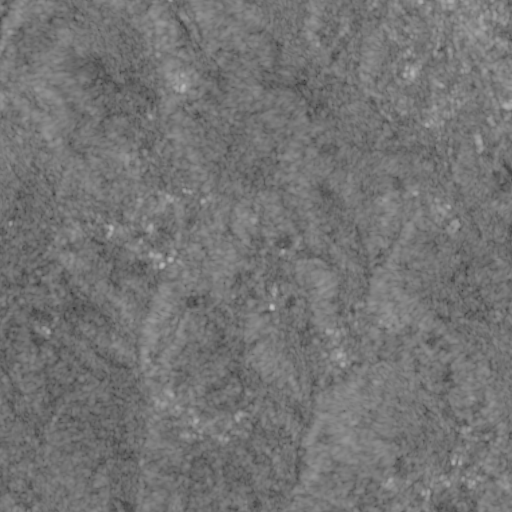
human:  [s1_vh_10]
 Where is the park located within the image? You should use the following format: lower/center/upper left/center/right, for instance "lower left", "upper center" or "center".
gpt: The park is located in the lower center of the image.
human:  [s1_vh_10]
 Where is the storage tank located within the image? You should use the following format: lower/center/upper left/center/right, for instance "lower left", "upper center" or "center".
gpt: The storage tank is located in the upper right of the image.
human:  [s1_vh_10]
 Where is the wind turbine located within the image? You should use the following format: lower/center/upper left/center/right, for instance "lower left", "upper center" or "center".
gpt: The wind turbine is located in the lower right of the image.
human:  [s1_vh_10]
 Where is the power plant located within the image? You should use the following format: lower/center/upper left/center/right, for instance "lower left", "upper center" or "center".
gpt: There is no power plant in the image.

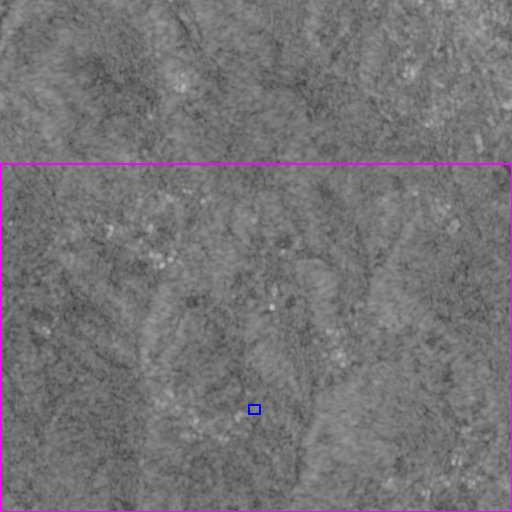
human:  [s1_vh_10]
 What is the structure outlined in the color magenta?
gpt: The structure outlined in magenta is a crop field.
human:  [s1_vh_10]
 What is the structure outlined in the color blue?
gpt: The structure outlined in blue is a park.
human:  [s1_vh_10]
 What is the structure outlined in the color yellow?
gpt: There is no yellow outline.